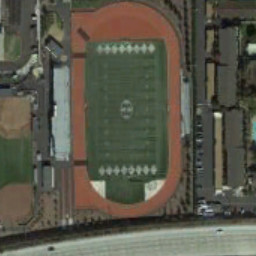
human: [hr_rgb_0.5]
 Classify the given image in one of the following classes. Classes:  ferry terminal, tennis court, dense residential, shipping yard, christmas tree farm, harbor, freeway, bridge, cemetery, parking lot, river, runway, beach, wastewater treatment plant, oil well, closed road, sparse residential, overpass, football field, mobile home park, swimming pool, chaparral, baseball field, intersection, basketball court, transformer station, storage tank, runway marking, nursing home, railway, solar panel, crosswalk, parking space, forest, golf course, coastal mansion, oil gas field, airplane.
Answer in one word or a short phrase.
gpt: football field